Interaction volume radius: 5 \u00c5
Interaction volume height: 10 \u00c5
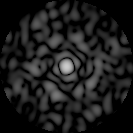
Disorder parameter: 0.8883